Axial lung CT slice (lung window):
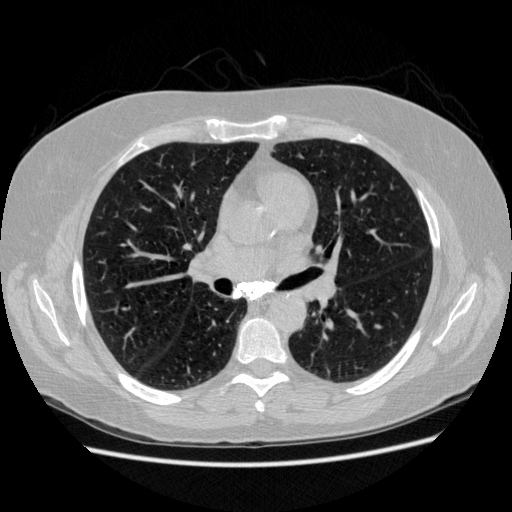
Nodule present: no